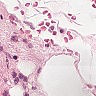
Metastatic tissue present: no